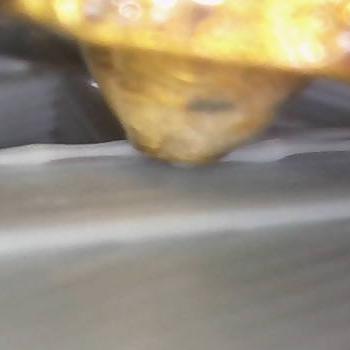
Flow rate: 48%